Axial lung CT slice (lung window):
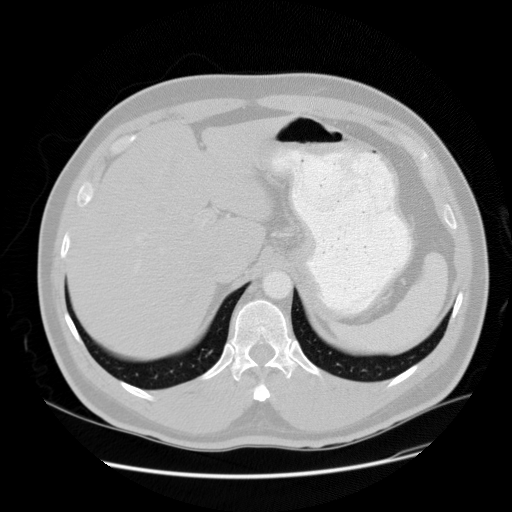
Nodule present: no